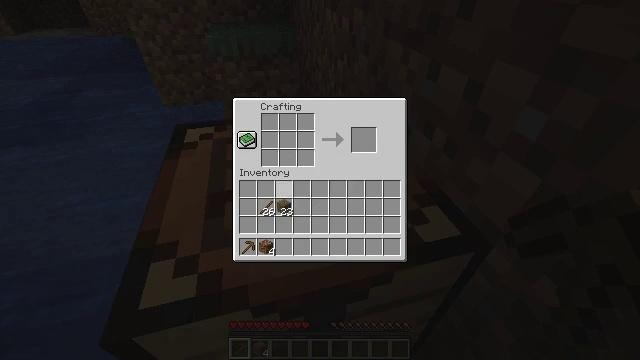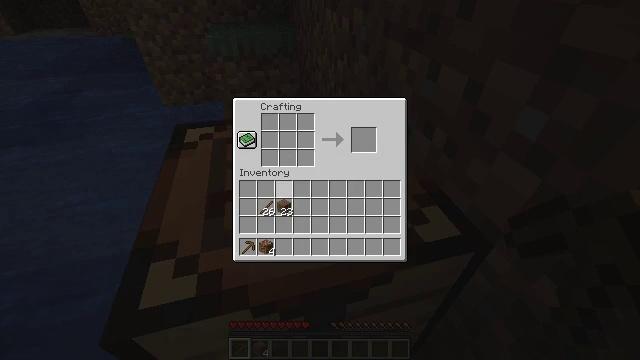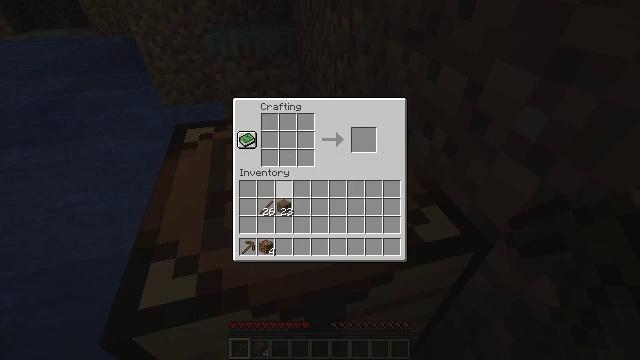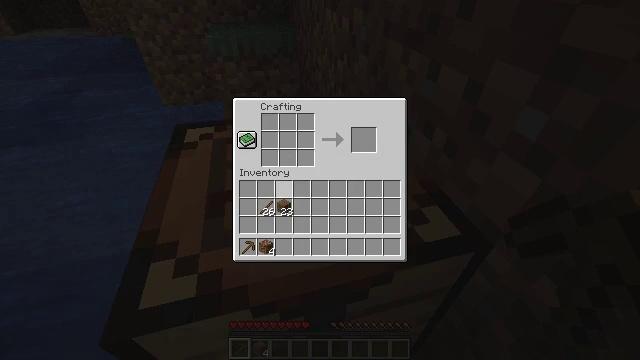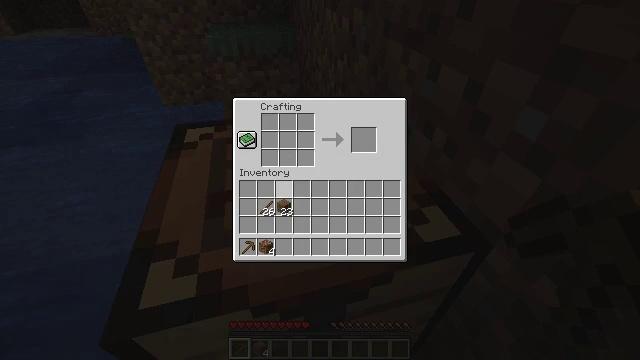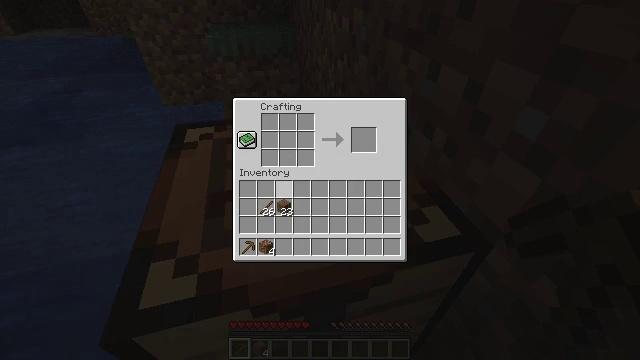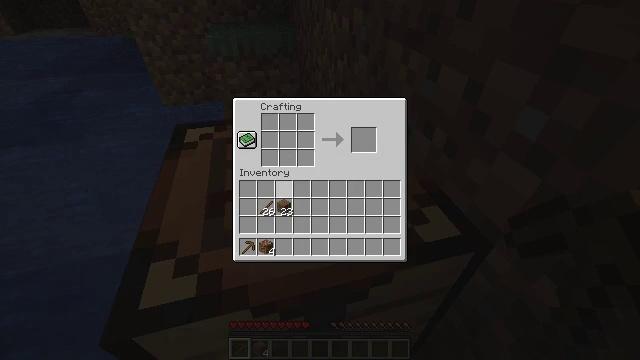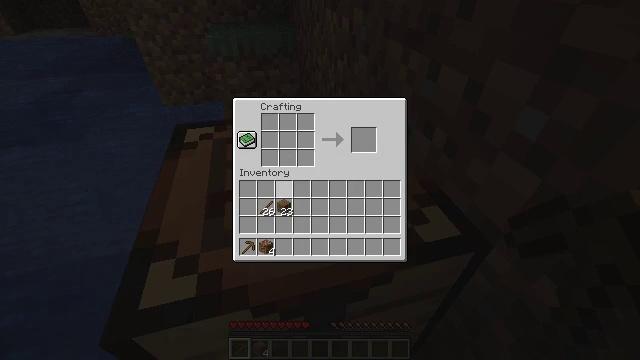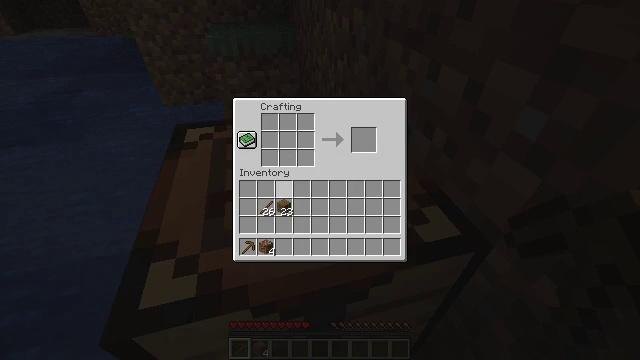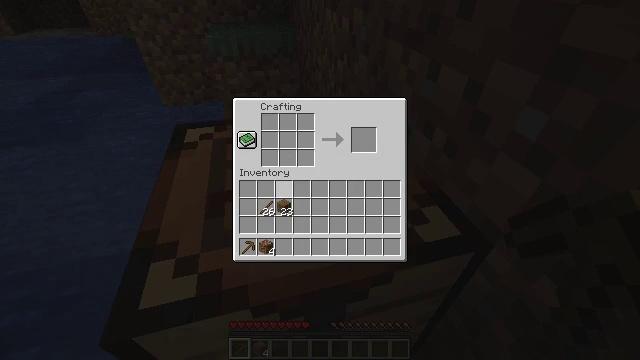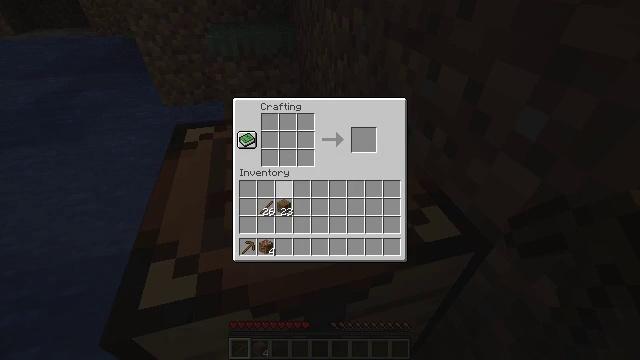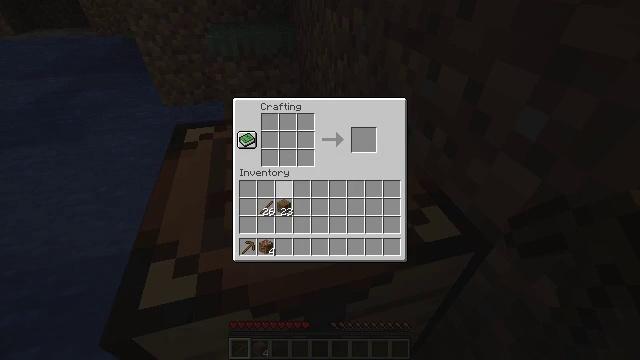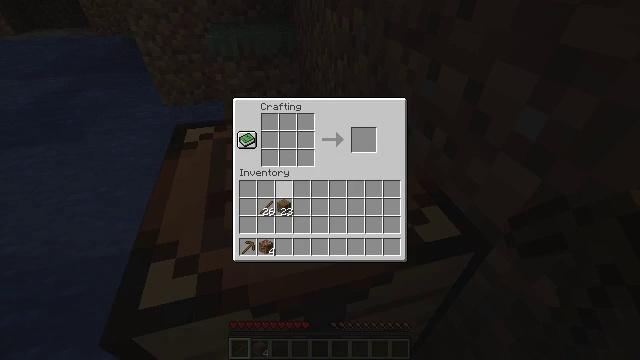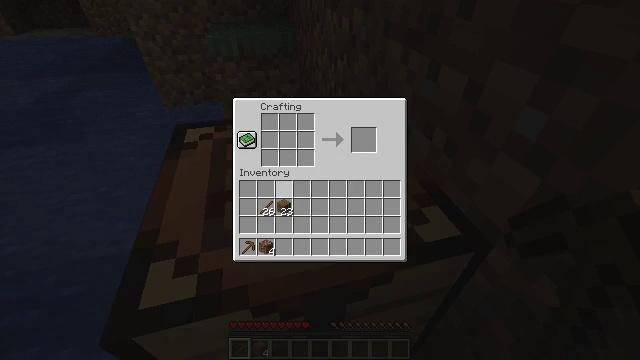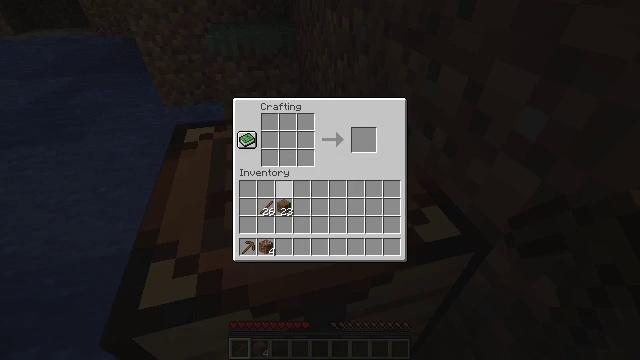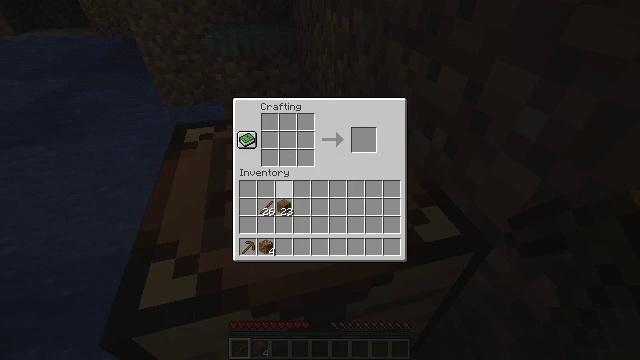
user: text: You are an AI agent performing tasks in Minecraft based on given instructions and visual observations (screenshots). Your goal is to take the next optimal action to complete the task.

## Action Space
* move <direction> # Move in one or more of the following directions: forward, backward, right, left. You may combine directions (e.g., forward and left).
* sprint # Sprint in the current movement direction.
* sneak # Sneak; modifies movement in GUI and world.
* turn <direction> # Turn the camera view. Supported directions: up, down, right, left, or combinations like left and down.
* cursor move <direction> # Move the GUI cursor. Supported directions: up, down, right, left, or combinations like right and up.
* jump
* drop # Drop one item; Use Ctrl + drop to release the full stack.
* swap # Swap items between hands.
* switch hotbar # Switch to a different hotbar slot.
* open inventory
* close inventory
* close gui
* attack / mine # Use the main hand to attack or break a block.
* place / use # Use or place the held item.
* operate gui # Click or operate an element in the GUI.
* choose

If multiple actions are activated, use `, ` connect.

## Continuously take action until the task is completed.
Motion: motion action
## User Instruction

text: Combine wood planks and a stick to make a wooden shovel.
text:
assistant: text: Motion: no_op
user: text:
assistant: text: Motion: no_op
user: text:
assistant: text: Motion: no_op
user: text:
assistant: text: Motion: no_op
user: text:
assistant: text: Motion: no_op
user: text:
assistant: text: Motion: no_op
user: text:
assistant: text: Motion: cursor move up
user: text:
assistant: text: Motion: no_op
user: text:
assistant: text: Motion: no_op
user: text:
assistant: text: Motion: no_op
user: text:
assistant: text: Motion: no_op
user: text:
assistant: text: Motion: no_op
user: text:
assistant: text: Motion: no_op
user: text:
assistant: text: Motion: no_op
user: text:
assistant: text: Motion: no_op
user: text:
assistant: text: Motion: no_op
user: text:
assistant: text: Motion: no_op
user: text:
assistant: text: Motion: no_op
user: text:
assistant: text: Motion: no_op
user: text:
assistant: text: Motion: no_op
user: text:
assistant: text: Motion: no_op
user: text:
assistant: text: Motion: no_op
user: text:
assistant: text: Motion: no_op
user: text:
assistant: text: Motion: cursor move down
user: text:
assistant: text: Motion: no_op
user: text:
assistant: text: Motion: no_op
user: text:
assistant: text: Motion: no_op
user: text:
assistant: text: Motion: no_op
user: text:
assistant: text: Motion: operate gui
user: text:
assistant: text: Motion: operate gui